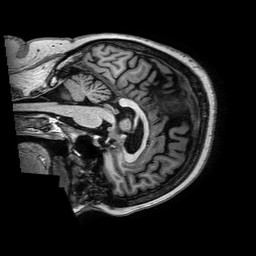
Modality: T1w
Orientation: sagittal
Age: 46
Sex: female
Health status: ill
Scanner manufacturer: philips
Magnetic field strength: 3 T
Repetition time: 0.006634 s
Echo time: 0.00297 s